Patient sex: F
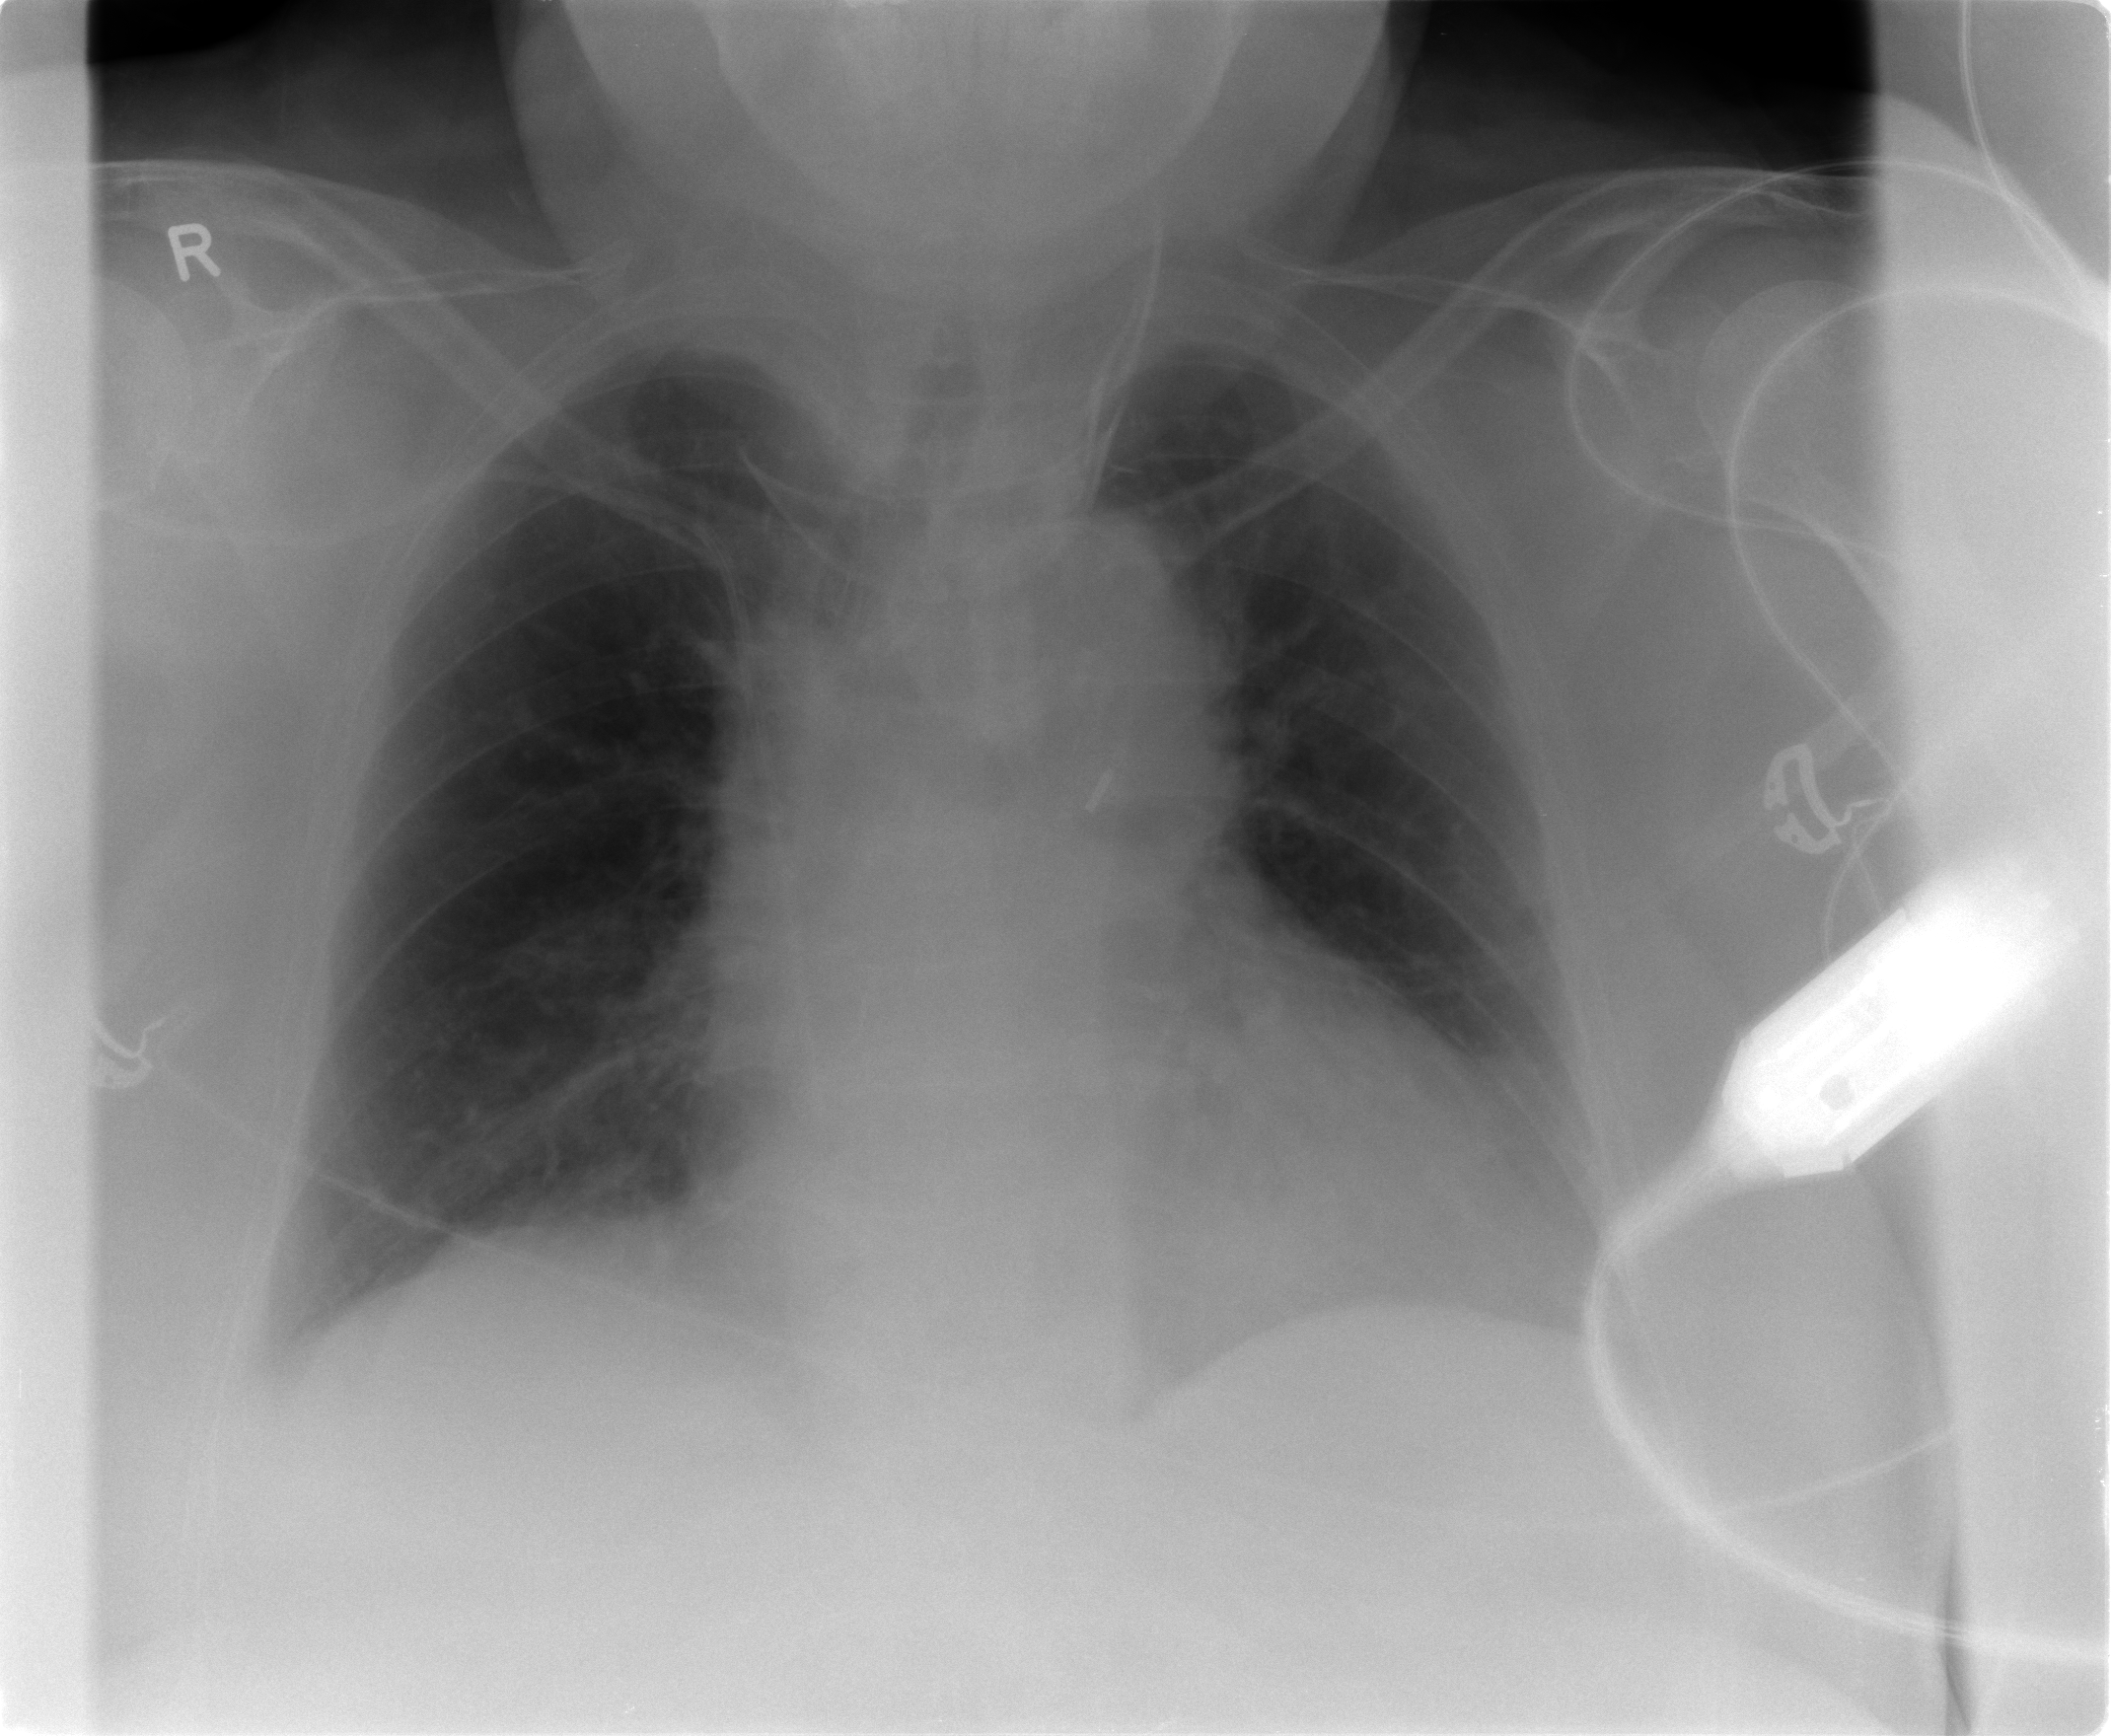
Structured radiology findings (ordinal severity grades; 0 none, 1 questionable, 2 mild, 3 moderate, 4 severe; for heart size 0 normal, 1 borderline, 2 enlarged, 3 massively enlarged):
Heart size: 2
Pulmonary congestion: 0
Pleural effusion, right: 1
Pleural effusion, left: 1
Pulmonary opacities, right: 0
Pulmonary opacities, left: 0
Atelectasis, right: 2
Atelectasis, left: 2